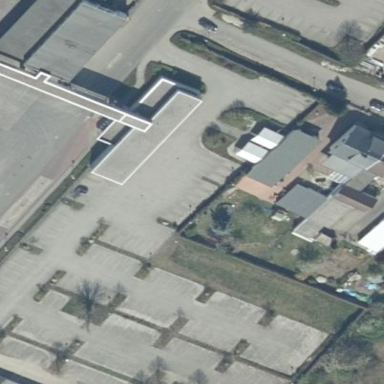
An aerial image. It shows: Parking area.